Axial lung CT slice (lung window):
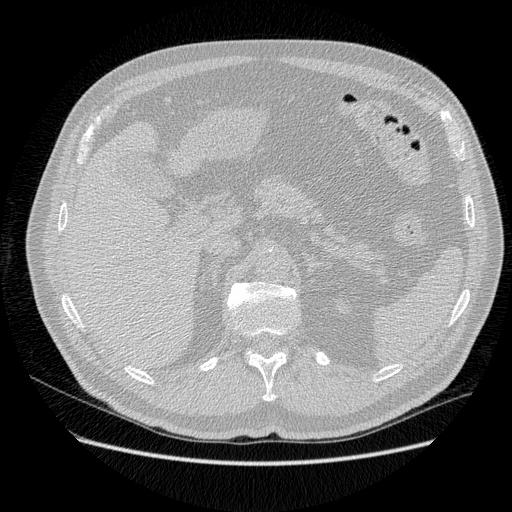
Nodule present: no